Question: What is the balance in INR?
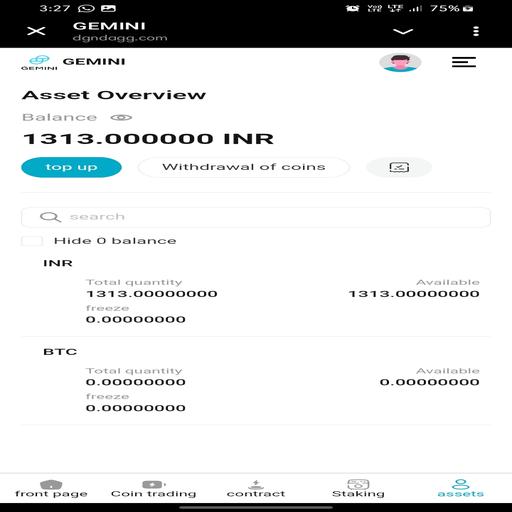
Answer: 1313.000000 INR